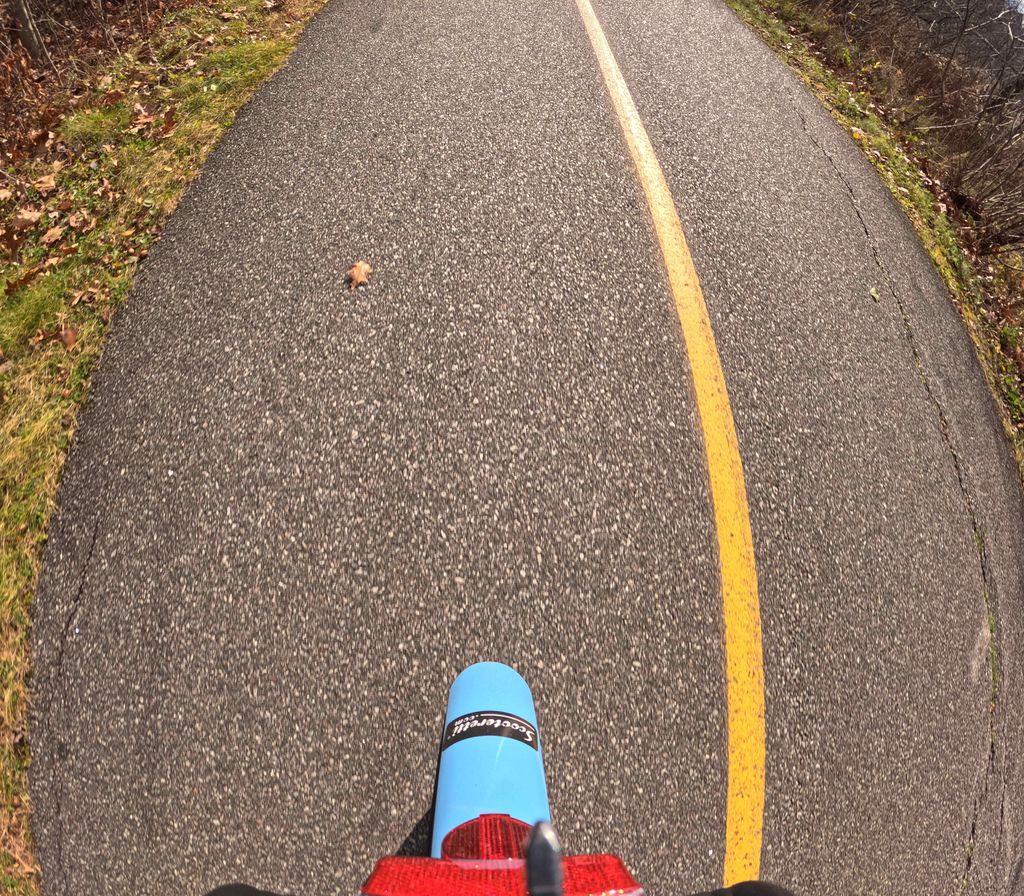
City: ottawa-gatineau